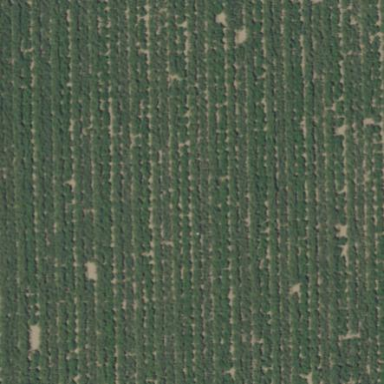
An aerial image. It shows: Orchard filled with almond trees.